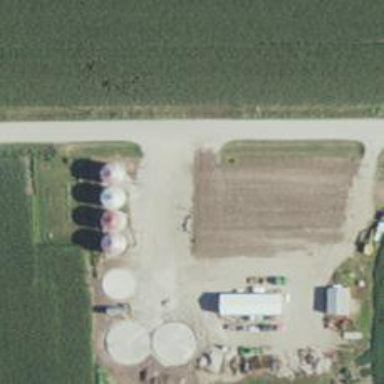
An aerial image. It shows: Silo.